Interaction volume radius: 10 \u00c5
Interaction volume height: 20 \u00c5
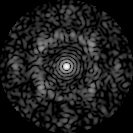
Disorder parameter: 0.7106